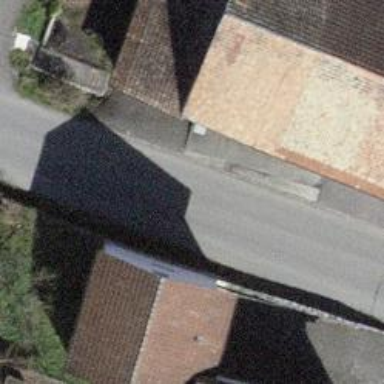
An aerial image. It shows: Garage.